Question: In my DB I have two relation between two tables :
A "many to one" and a "many to many"

So when I load the object CEO i have that :
'''
[ceo] => Object
(
[id] => 1
[Current_Company] => Object
(
[id] => 1
[ceo] => Object
*RECURSION*
)
)
'''
There is no error, doctrine and symfony work well. But is it a good way to keep that recursion in the schema ?
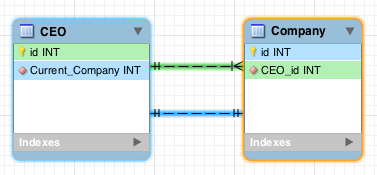
Answer: I think this question is more general than Doctrine and Symfony, so I'll give a high level answer, sharing my philosophy.
There are two camps of thinking:
1. A database is more important than an application using it,
2. An application is more important than a database.
I belong to the first camp. For me, a database usually outlives the applications using it, so it's logical to bend applications to a database -- not vice versa. That means that, if the database and the application layer have a conflict, the database layer wins. That's why I favor the DataMapper pattern over ActiveRecord: AR makes you change you database schema to match your application, while DM makes your application fit the database schema.
It's perfectly fine to have bidirectional relationships in the database schema, so whatever database abstraction tool I'm using, it has to accept that and live with that.